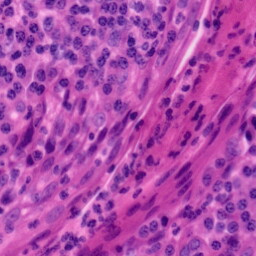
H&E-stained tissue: Tonsil